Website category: jobs
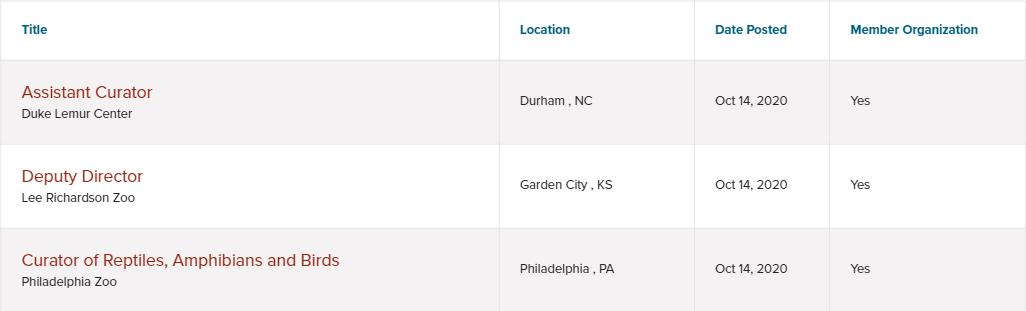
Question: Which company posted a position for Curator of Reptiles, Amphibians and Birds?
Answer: Philadelphia Zoo

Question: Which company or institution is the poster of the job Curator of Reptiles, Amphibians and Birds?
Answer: Philadelphia Zoo

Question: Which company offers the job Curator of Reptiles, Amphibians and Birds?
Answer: Philadelphia Zoo

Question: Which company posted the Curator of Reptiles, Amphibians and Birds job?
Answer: Philadelphia Zoo

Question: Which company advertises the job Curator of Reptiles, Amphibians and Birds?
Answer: Philadelphia Zoo

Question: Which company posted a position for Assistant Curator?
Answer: Duke Lemur Center

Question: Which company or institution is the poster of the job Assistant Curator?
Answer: Duke Lemur Center

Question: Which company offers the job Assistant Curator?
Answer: Duke Lemur Center

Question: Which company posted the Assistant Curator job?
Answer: Duke Lemur Center

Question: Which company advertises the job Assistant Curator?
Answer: Duke Lemur Center

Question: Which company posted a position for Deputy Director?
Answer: Lee Richardson Zoo

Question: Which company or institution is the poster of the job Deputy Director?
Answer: Lee Richardson Zoo

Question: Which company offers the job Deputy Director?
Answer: Lee Richardson Zoo

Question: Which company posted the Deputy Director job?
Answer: Lee Richardson Zoo

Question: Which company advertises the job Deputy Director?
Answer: Lee Richardson Zoo

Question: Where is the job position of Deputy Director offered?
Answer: Garden City , KS

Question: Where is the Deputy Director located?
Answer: Garden City , KS

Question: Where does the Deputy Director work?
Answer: Garden City , KS

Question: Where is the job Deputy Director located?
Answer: Garden City , KS

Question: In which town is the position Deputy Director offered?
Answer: Garden City , KS

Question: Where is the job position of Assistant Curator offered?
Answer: Durham , NC

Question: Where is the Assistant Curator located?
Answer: Durham , NC

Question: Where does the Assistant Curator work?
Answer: Durham , NC

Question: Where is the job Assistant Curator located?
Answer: Durham , NC

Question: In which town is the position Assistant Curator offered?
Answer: Durham , NC

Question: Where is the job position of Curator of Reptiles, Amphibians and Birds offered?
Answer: Philadelphia , PA

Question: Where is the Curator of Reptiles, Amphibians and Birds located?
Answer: Philadelphia , PA

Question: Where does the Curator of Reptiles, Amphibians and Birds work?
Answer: Philadelphia , PA

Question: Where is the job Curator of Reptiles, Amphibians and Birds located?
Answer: Philadelphia , PA

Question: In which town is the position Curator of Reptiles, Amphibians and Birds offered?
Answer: Philadelphia , PA

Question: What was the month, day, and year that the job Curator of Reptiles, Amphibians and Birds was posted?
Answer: Oct 14, 2020

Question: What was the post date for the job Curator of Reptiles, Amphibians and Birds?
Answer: Oct 14, 2020

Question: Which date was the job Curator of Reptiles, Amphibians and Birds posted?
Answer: Oct 14, 2020

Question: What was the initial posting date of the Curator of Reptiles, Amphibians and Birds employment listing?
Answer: Oct 14, 2020

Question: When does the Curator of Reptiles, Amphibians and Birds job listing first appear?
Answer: Oct 14, 2020

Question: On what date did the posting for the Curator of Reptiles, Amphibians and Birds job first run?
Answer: Oct 14, 2020

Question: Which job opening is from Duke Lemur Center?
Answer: Assistant Curator

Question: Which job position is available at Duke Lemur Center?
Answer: Assistant Curator

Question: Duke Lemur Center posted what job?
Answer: Assistant Curator

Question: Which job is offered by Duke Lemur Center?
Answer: Assistant Curator

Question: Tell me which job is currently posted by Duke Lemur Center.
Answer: Assistant Curator

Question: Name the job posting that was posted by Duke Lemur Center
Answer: Assistant Curator

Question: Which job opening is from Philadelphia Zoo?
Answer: Curator of Reptiles, Amphibians and Birds

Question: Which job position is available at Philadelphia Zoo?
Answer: Curator of Reptiles, Amphibians and Birds

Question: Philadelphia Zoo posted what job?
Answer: Curator of Reptiles, Amphibians and Birds

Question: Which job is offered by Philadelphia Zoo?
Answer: Curator of Reptiles, Amphibians and Birds

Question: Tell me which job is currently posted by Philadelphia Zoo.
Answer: Curator of Reptiles, Amphibians and Birds

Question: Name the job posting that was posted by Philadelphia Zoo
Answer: Curator of Reptiles, Amphibians and Birds

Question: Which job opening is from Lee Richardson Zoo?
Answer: Deputy Director

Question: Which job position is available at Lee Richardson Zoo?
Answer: Deputy Director

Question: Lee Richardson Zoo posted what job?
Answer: Deputy Director

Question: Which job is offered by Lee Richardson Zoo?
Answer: Deputy Director

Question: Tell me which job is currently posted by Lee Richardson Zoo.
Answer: Deputy Director

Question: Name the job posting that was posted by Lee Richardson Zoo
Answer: Deputy Director

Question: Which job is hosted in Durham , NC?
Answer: Assistant Curator

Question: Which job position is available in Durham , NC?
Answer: Assistant Curator

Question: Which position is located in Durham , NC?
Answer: Assistant Curator

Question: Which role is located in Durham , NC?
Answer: Assistant Curator

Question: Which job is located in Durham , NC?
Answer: Assistant Curator

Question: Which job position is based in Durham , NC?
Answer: Assistant Curator

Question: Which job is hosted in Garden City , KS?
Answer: Deputy Director

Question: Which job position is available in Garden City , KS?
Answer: Deputy Director

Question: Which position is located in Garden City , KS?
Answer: Deputy Director

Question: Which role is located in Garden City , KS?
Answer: Deputy Director